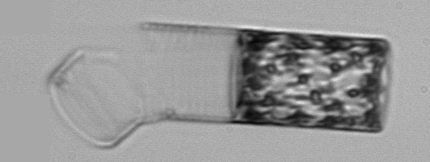
Label: Guinardia_flaccida